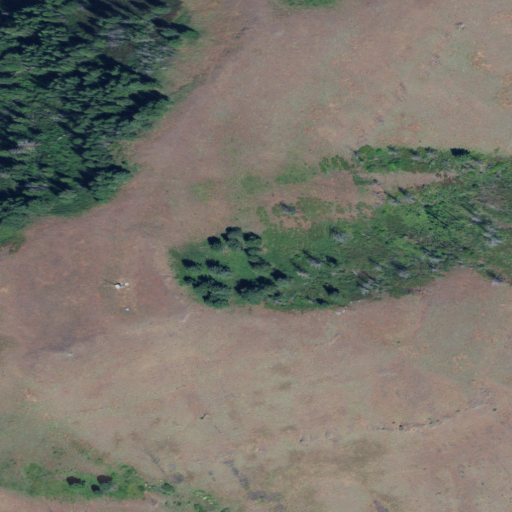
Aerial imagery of mountain in Oregon named Jim Creek Butte containing grassland, evergreen forest, and shrub